Field crop: maize
Growth stage: 1
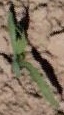
Species: maize